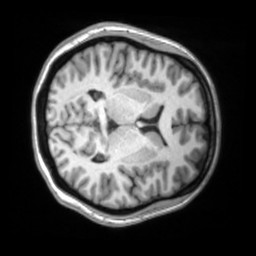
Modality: T1w
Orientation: axial
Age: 26
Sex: female
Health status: ill
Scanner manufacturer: siemens
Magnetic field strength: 3 T
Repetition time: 2.2 s
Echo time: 0.00157 s